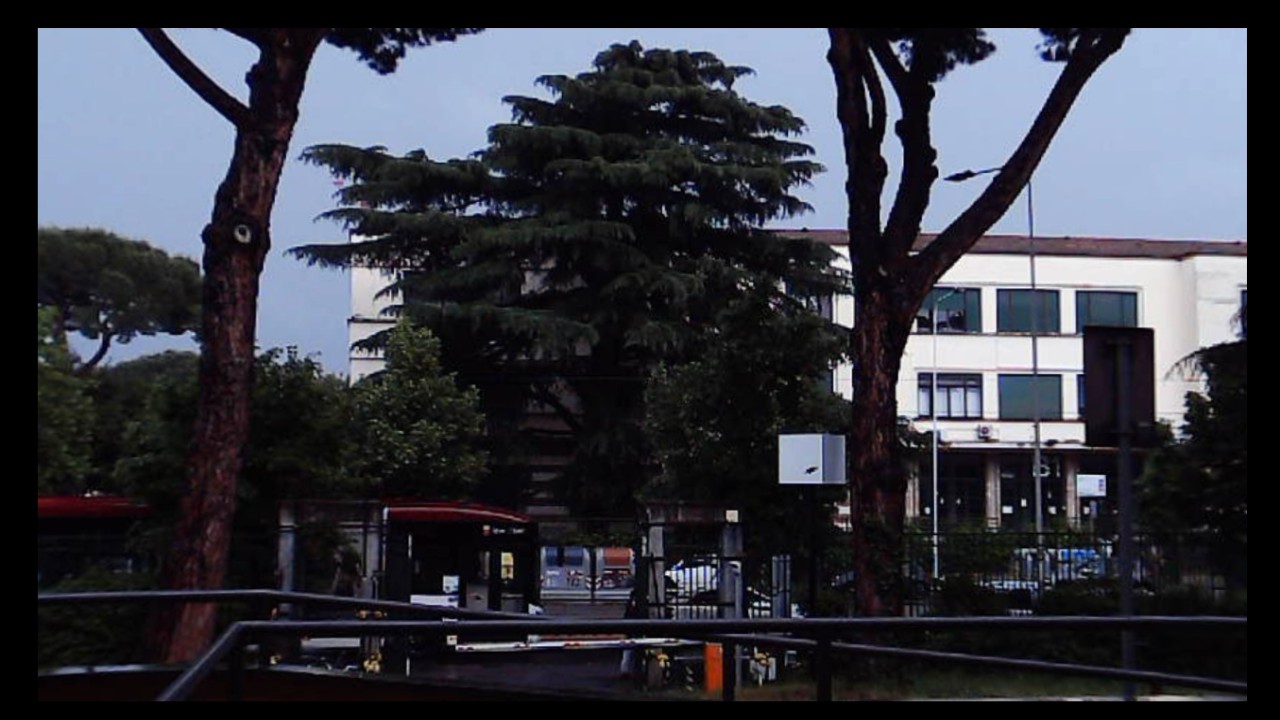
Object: DarwinFPV cineape20